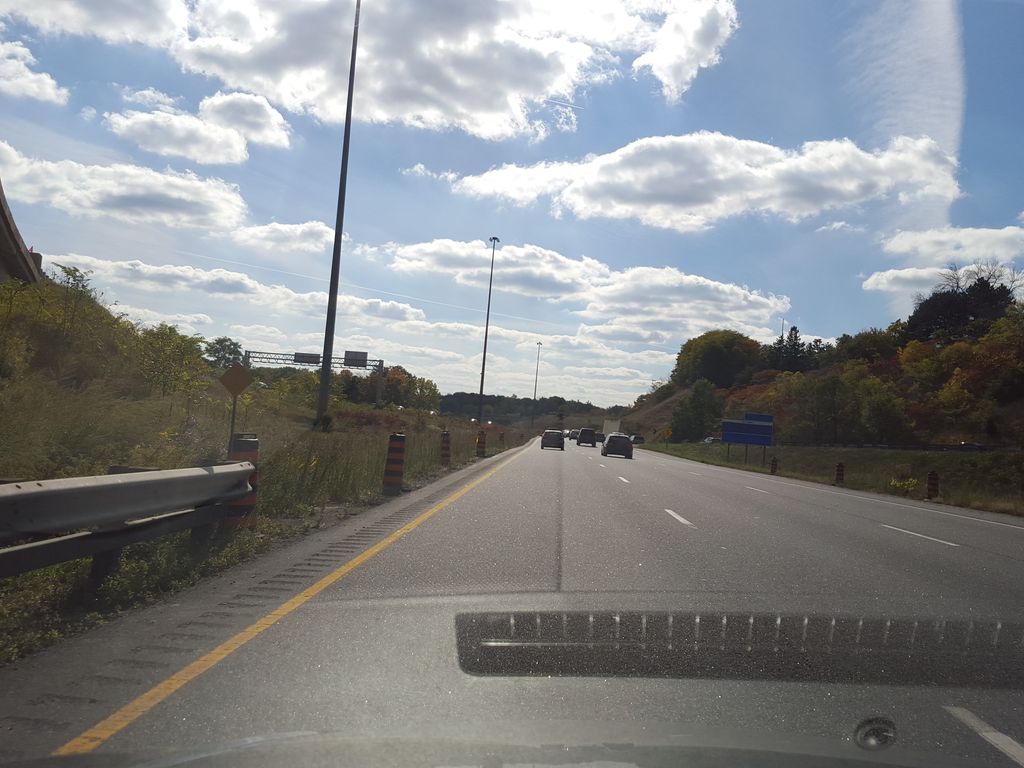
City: hamilton